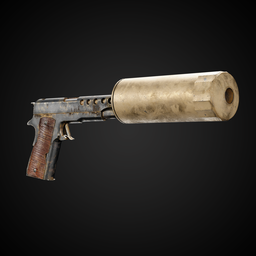
Label: tools